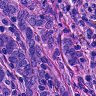
Metastatic tissue present: yes